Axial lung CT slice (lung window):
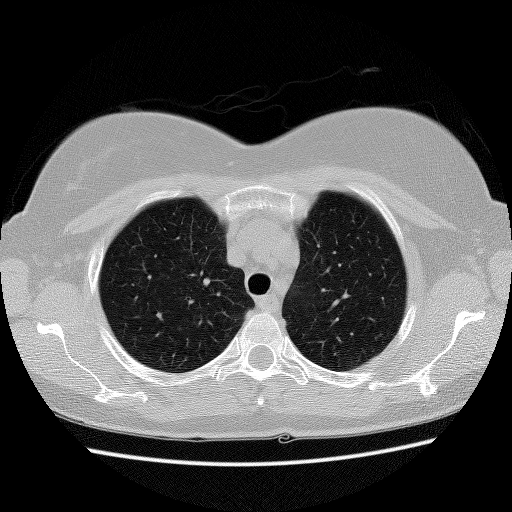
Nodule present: no